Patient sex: M
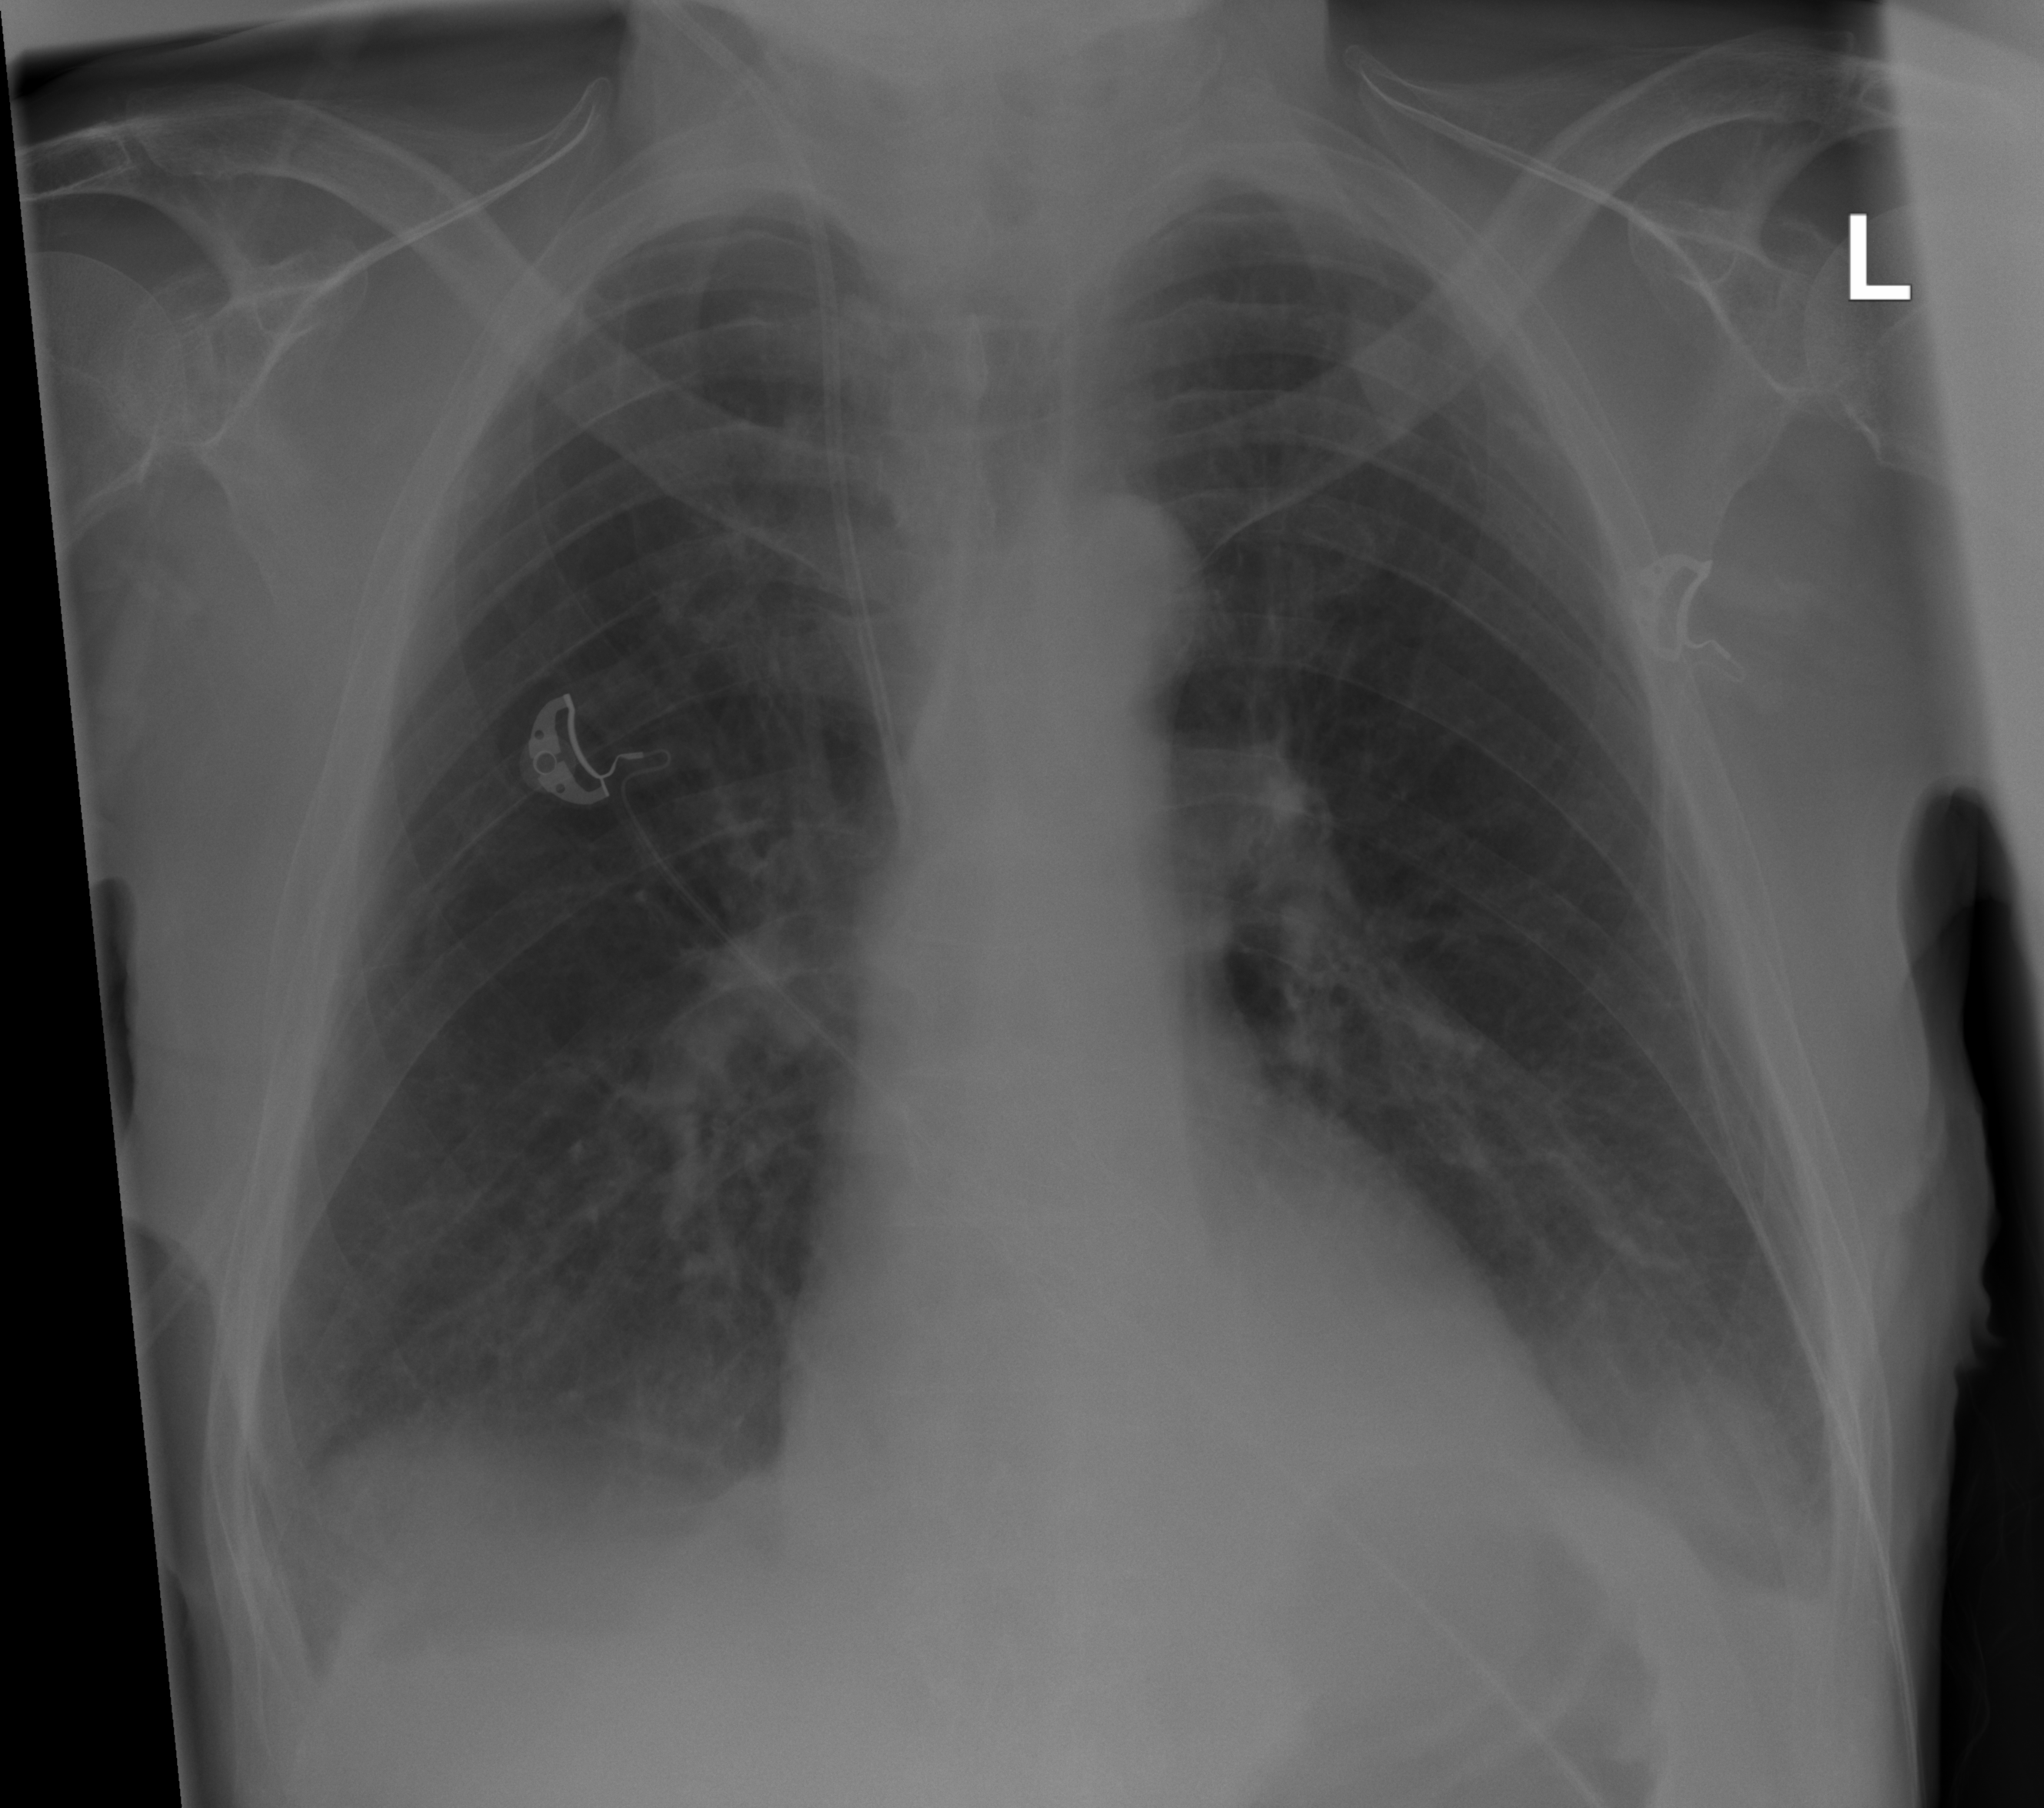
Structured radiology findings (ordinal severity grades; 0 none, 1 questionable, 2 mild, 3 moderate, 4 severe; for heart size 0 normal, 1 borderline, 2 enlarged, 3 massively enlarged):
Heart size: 0
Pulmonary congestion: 1
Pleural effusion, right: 2
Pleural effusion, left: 2
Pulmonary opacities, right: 0
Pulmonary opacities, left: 0
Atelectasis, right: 2
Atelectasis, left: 2